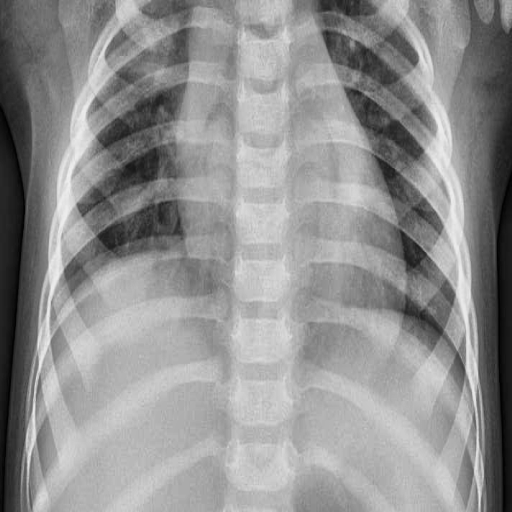
Finding: PNEUMONIA